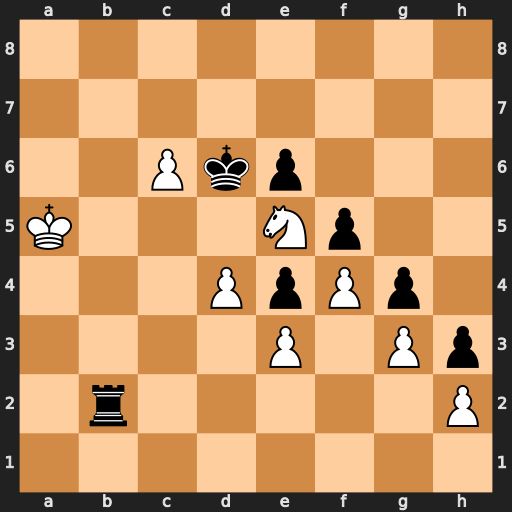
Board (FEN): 8/8/2Pkp3/K3Np2/3PpPp1/4P1Pp/1r5P/8
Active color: w
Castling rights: -
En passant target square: -
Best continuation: Nc4+ Kc7 Nxb2